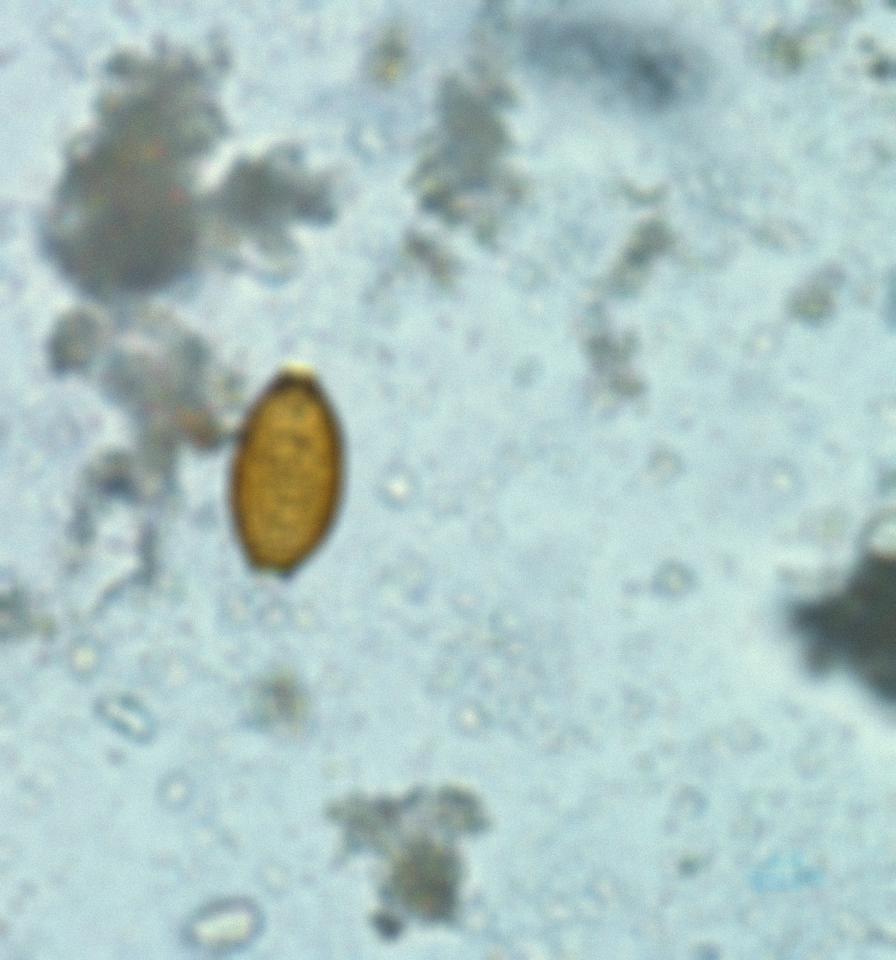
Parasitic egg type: Trichuris trichiura